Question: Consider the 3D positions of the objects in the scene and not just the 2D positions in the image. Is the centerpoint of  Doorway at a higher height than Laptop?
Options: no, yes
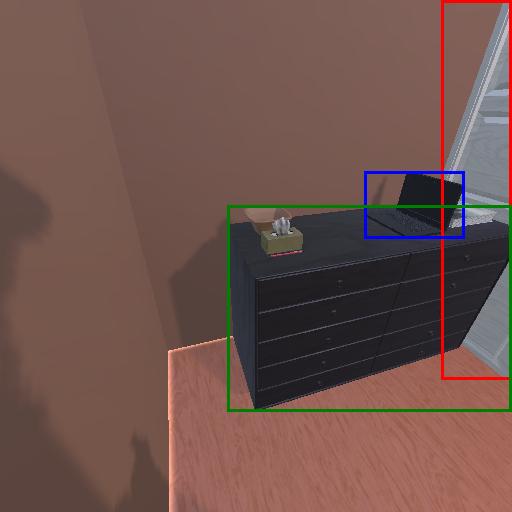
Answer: no